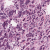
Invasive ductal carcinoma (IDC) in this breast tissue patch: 1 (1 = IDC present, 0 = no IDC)